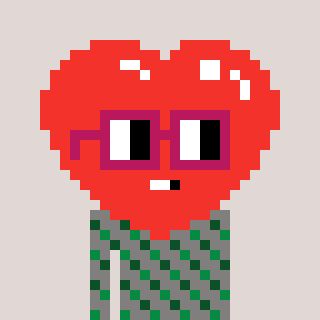
a pixel art character with square dark red glasses, a heart-shaped head and a bluegrey-colored body on a warm background